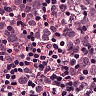
Metastatic tissue present: yes